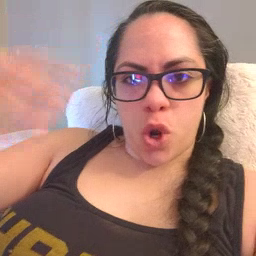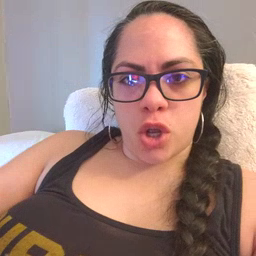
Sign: shower